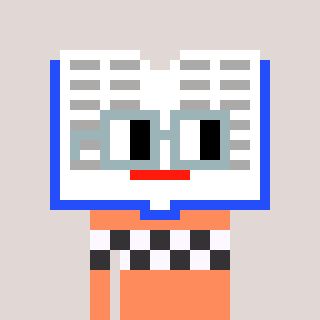
a pixel art character with square dark gray glasses, a dictionary-shaped head and a peachy-colored body on a warm background